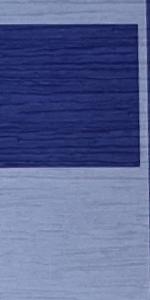
Label: Empty